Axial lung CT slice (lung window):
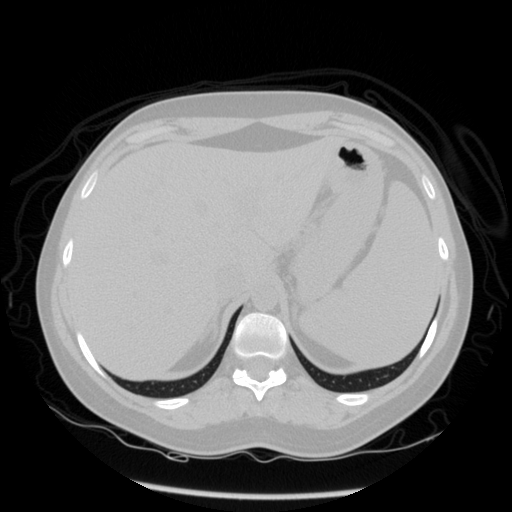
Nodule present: no